【题型】证明题　【知识点】平面几何　【难度】easy
已知：如图, 在 $\triangle ABC$ 中, 点 $D$ 在边 $BC$ 上, $\angle ADE = \angle B$, $\angle EAF = \angle FDC$, $DE$ 与 $AC$ 交于点 $F$。

(1) 证明：$\dfrac{AB}{AC} = \dfrac{AD}{AE}$；
(2) 连接 $BF$, 如果 $AB^2 = AF \cdot AC$, 求证：$AD \cdot BC = AE \cdot BF$。
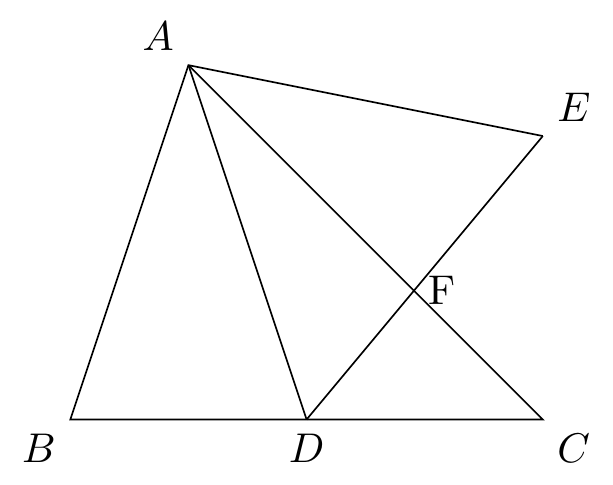
【解答】
(1) 证明：$\because \angle EAF = \angle FDC$, $\angle AFE = \angle DFC$, $\angle EAF + \angle AFE + \angle E = 180^\circ = \angle FDC + \angle DFC + \angle C$

$\therefore \angle E = \angle C$

在 $\triangle ADE$ 和 $\triangle ABC$ 中

$\begin{cases}
\angle ADE = \angle B \\
\angle E = \angle C
\end{cases}$

$\triangle ADE \sim \triangle ABC$

$\dfrac{AB}{AC} = \dfrac{AD}{AE}$

(2) 证明：如图：

$\because AB^2 = AF \cdot AC$

$\dfrac{AB}{AC} = \dfrac{AF}{AB}$

$\angle BAF = \angle CAB$

$\triangle ABF \sim \triangle ACB$

$\dfrac{AB}{AC} = \dfrac{BF}{BC}$

$\because \dfrac{AB}{AC} = \dfrac{AD}{AE}$

$\dfrac{AD}{AE} = \dfrac{BF}{BC}$

$\therefore AD \cdot BC = AE \cdot BF$
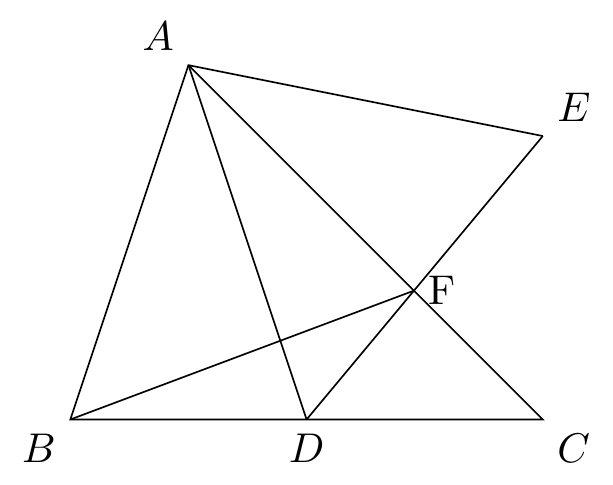